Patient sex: M
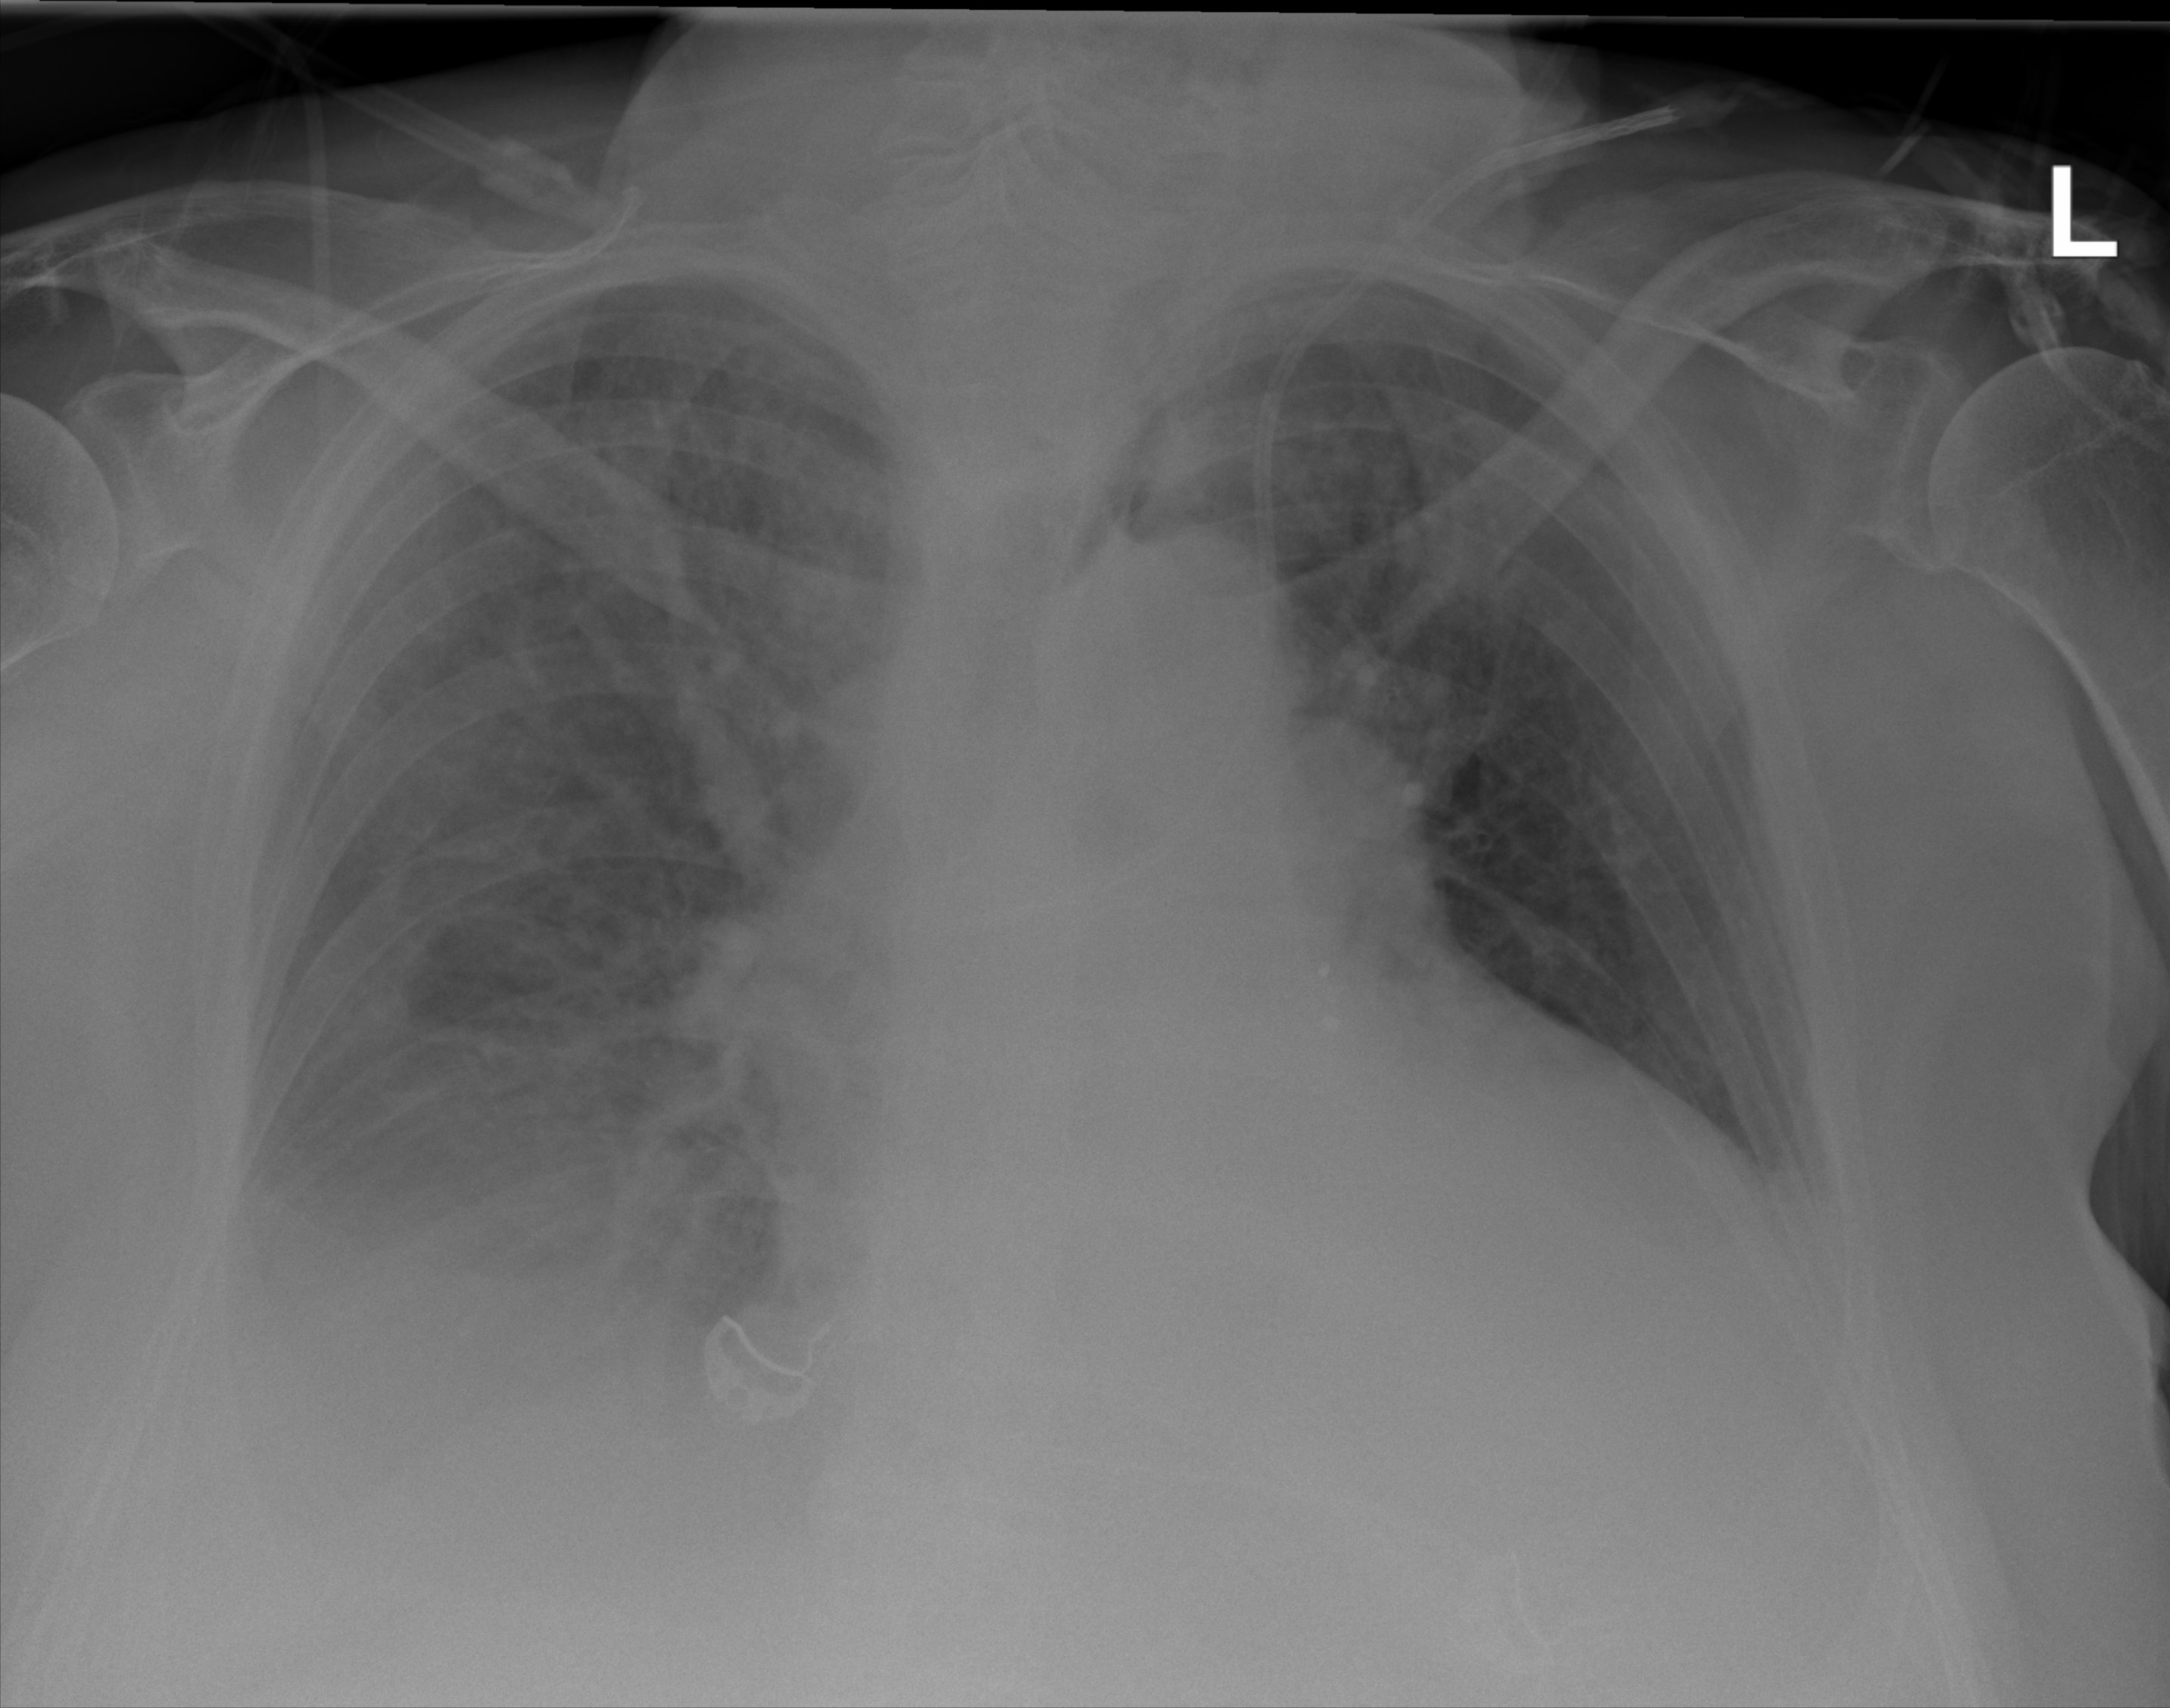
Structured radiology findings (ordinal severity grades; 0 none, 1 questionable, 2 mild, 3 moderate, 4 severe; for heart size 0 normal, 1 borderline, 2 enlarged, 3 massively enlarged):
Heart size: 3
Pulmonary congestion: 3
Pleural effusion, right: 3
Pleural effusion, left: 2
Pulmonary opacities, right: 2
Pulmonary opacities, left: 0
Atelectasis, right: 3
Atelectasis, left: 2